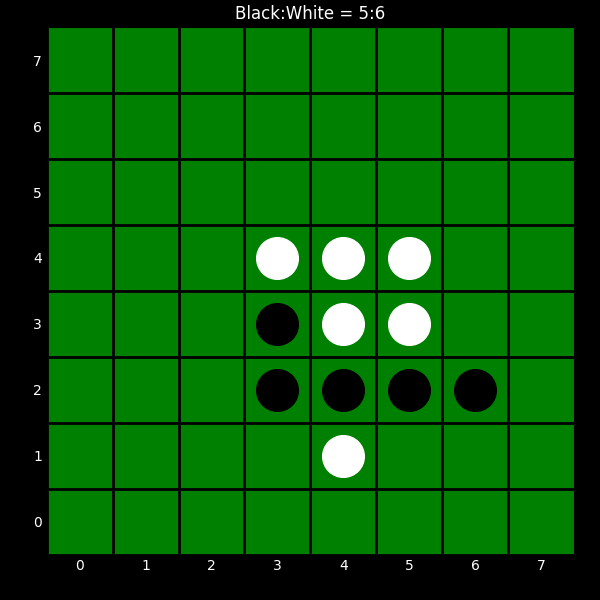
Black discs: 5
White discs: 6